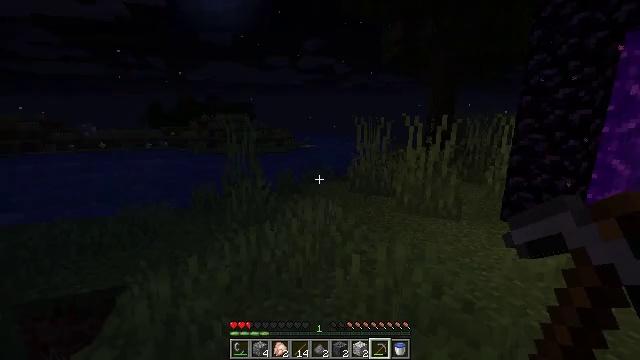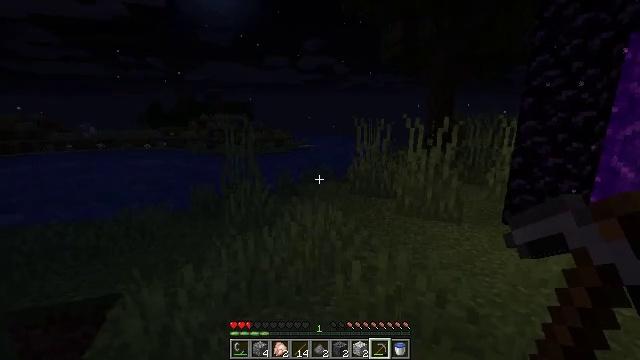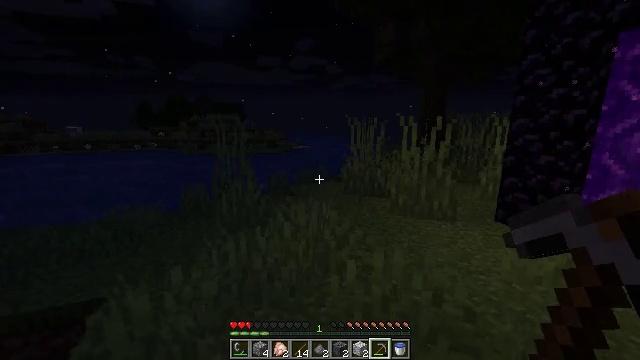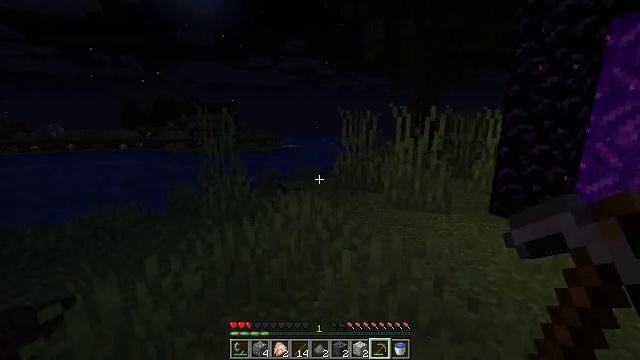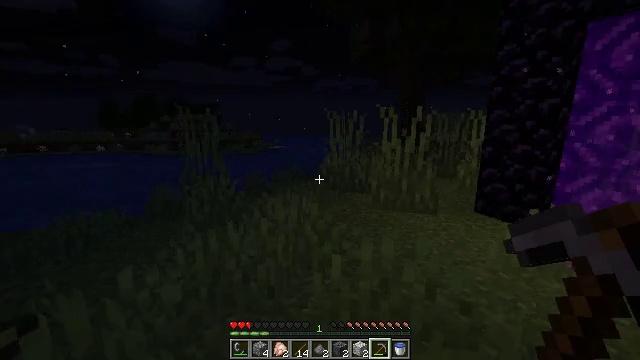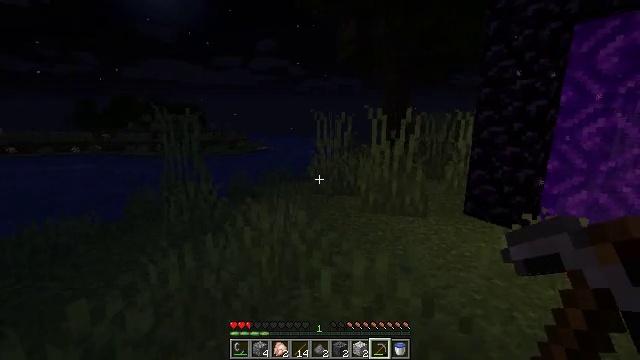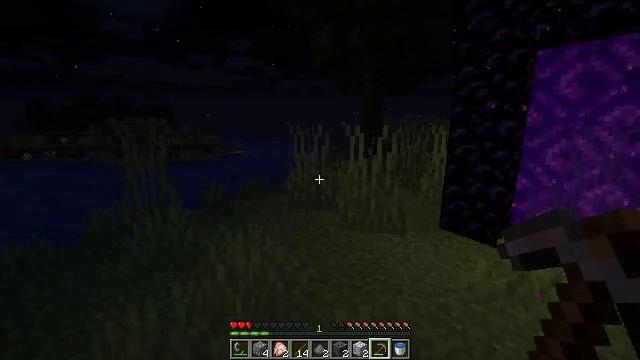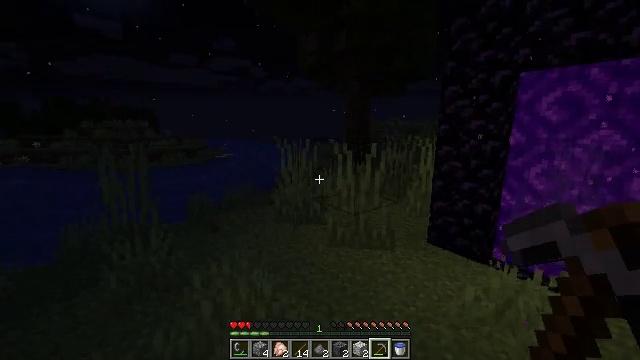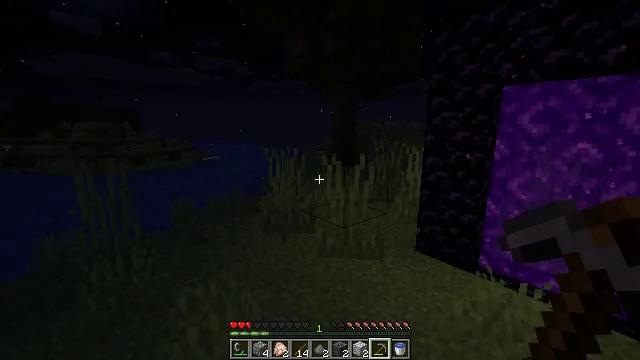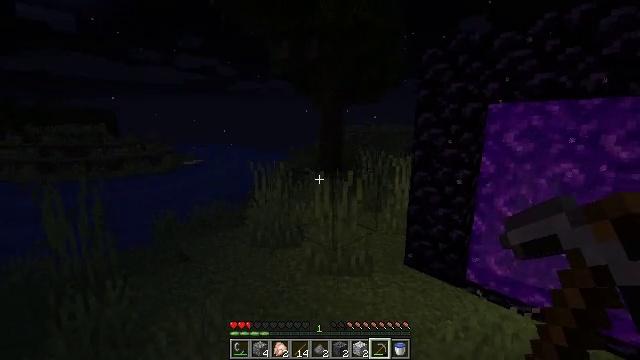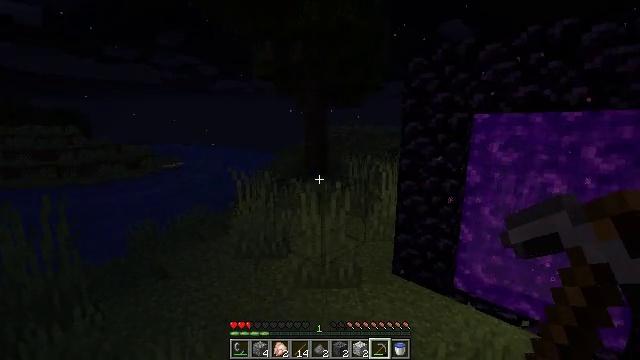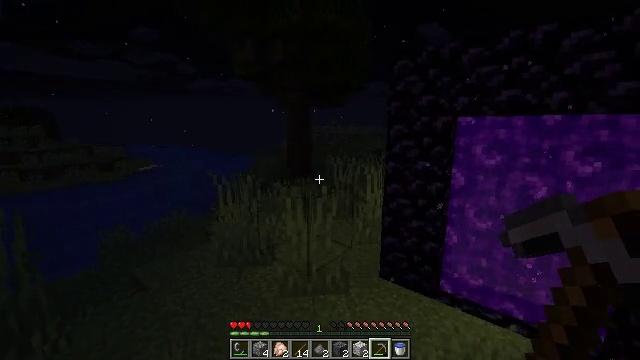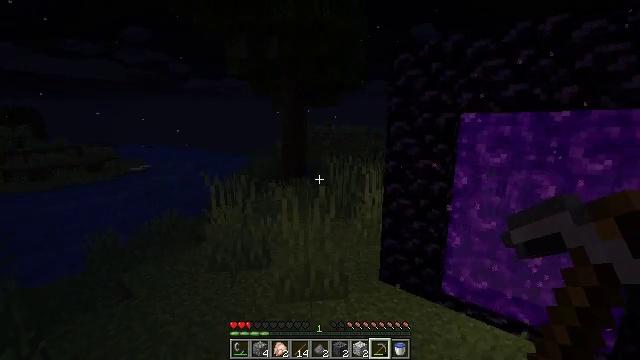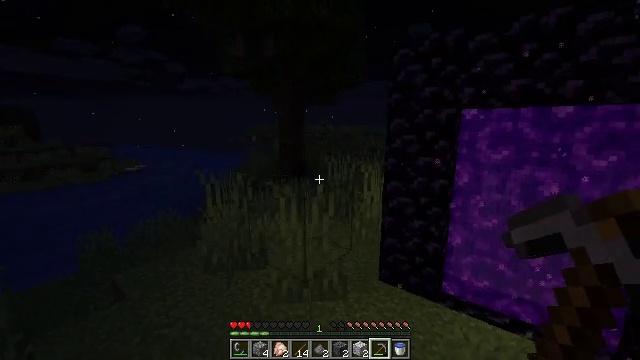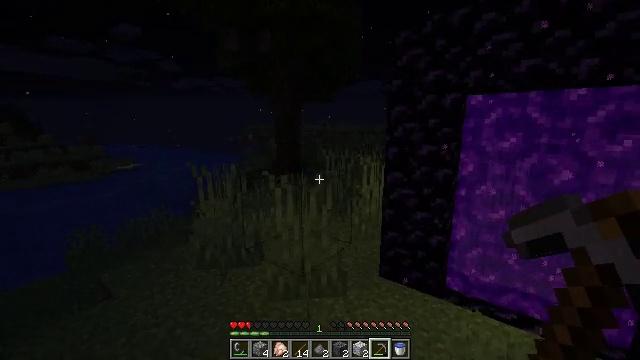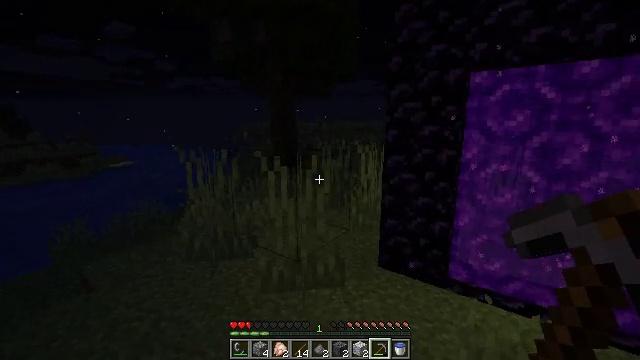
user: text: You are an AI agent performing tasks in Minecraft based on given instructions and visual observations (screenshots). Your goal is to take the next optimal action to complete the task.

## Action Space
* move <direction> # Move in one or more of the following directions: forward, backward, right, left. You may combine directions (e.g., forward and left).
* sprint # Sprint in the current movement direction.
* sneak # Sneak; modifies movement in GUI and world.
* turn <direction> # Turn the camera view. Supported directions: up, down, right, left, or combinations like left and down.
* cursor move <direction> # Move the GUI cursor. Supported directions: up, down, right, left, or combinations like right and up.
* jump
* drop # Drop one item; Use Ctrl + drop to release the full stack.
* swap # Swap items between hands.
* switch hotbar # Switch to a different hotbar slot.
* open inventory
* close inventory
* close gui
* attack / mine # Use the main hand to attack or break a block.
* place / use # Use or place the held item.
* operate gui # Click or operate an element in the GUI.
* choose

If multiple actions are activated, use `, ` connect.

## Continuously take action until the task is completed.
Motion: motion action
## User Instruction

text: Break the basalt block.
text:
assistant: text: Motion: move forward, jump
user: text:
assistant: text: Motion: move forward, turn right, jump
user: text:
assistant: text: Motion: move forward, turn right, jump
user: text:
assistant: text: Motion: move forward, turn right, jump
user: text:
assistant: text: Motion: move forward, turn right, jump
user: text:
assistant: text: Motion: move forward, turn right, jump
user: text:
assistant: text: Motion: move forward, turn right, jump
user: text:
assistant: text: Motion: move forward, turn right, jump
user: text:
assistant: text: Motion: move forward, turn right, jump
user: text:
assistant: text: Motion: move forward, turn right, jump
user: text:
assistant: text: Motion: move forward, turn right, jump
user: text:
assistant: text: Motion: move forward, turn right, jump
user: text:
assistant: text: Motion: move forward and move right, jump
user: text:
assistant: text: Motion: move forward and move right, jump
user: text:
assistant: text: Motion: move forward and move right, jump
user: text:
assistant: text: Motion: move forward and move right, jump
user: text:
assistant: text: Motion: move forward and move right, jump
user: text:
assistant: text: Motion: move forward and move right, jump
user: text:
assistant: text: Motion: move forward and move right, jump
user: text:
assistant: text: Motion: move forward and move right
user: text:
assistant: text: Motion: move forward and move right
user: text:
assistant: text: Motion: move forward and move right, turn right
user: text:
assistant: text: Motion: move forward and move right, turn right
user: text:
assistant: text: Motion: move forward and move right
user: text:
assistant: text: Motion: move forward and move right
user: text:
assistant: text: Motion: move forward and move right
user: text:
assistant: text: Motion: move forward and move right
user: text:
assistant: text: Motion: move forward and move right
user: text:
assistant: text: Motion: move forward and move right, turn left
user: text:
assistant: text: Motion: move forward and move right, turn left